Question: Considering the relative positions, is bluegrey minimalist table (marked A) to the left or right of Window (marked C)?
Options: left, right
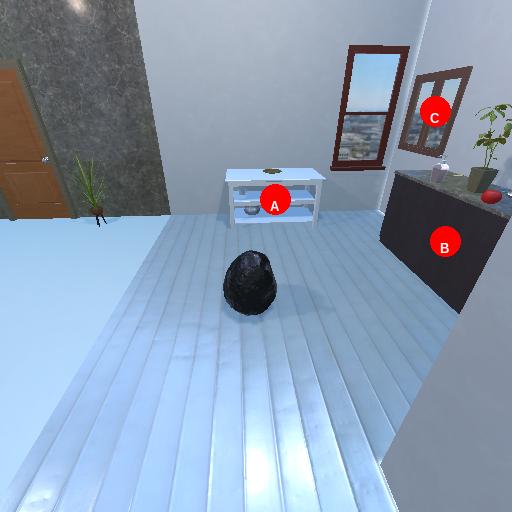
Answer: left